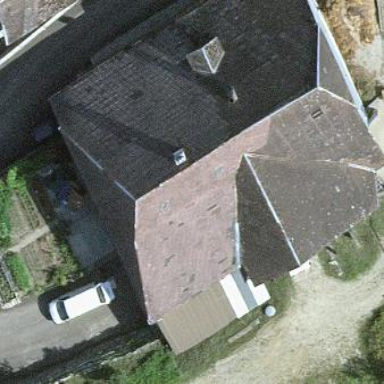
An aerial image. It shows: Farm building.